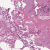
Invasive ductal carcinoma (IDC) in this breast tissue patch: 0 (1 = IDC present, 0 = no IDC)